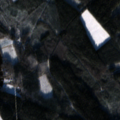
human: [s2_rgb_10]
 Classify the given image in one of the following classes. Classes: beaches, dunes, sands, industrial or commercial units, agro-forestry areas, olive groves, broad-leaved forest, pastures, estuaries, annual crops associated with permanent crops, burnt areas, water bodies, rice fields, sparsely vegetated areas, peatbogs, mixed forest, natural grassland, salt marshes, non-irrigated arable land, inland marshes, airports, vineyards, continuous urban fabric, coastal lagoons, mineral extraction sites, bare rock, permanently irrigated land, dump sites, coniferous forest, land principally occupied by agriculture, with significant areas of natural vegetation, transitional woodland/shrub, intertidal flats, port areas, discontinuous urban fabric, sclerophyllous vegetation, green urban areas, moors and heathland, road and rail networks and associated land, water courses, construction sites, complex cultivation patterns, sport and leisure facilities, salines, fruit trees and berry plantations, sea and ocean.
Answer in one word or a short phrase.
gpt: coniferous forest, mixed forest, transitional woodland/shrub, water bodies